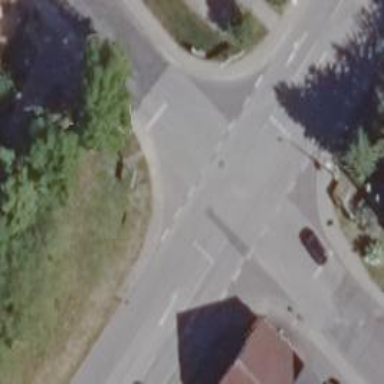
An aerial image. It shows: Secondary road with asphalt surface and sidewalks on both sides.